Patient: sex M, age 55
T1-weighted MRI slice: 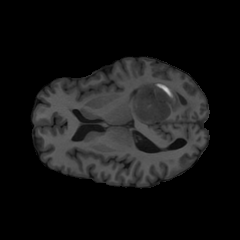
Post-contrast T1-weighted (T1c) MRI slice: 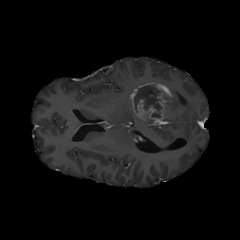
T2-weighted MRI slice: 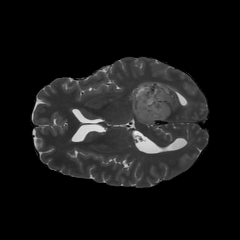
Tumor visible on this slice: yes
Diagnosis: Glioblastoma, IDH-wildtype
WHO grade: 4